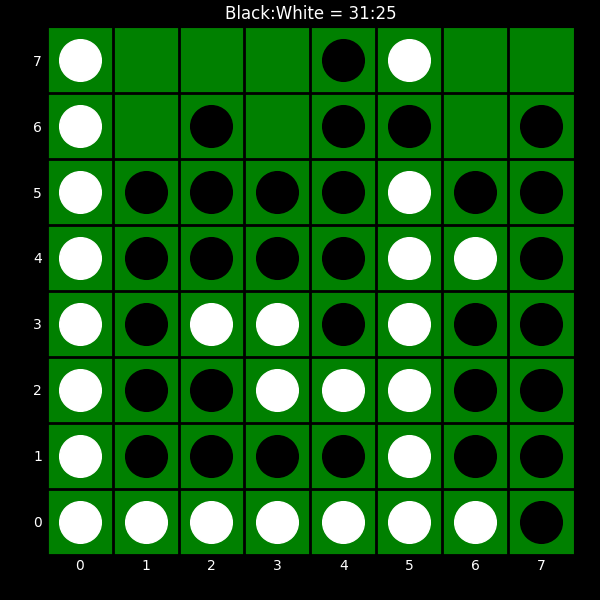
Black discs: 31
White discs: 25